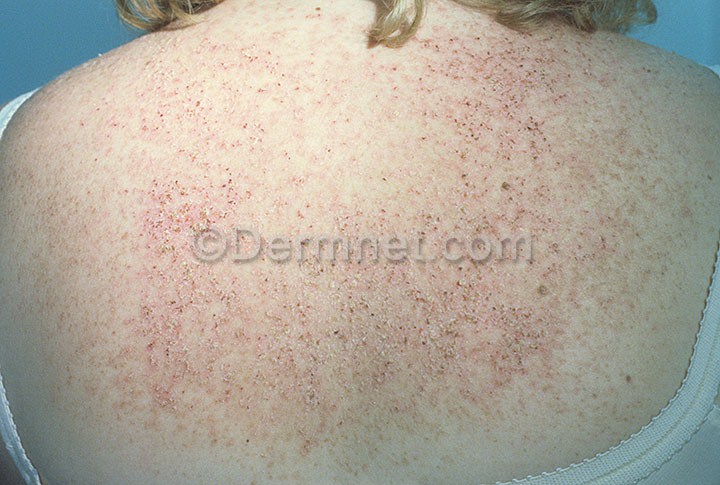
Disease: Bullous Disease Photos